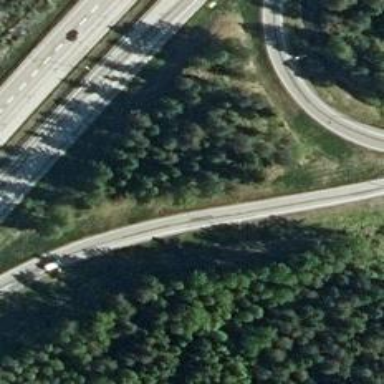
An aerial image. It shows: Asphalt motorway link connecting to main motorway.